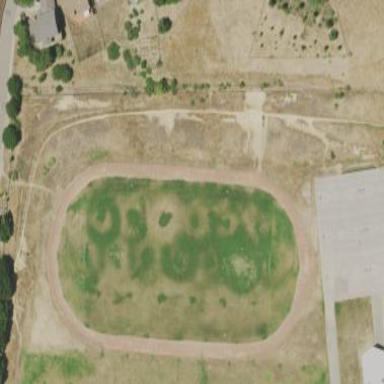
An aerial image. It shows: Pitch for American football.